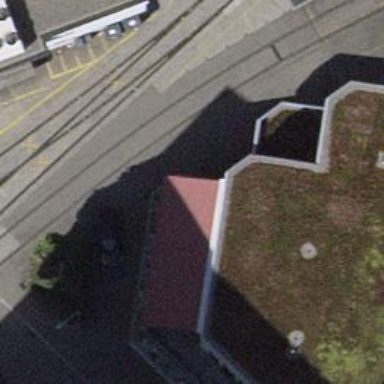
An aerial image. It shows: View of roof of building.